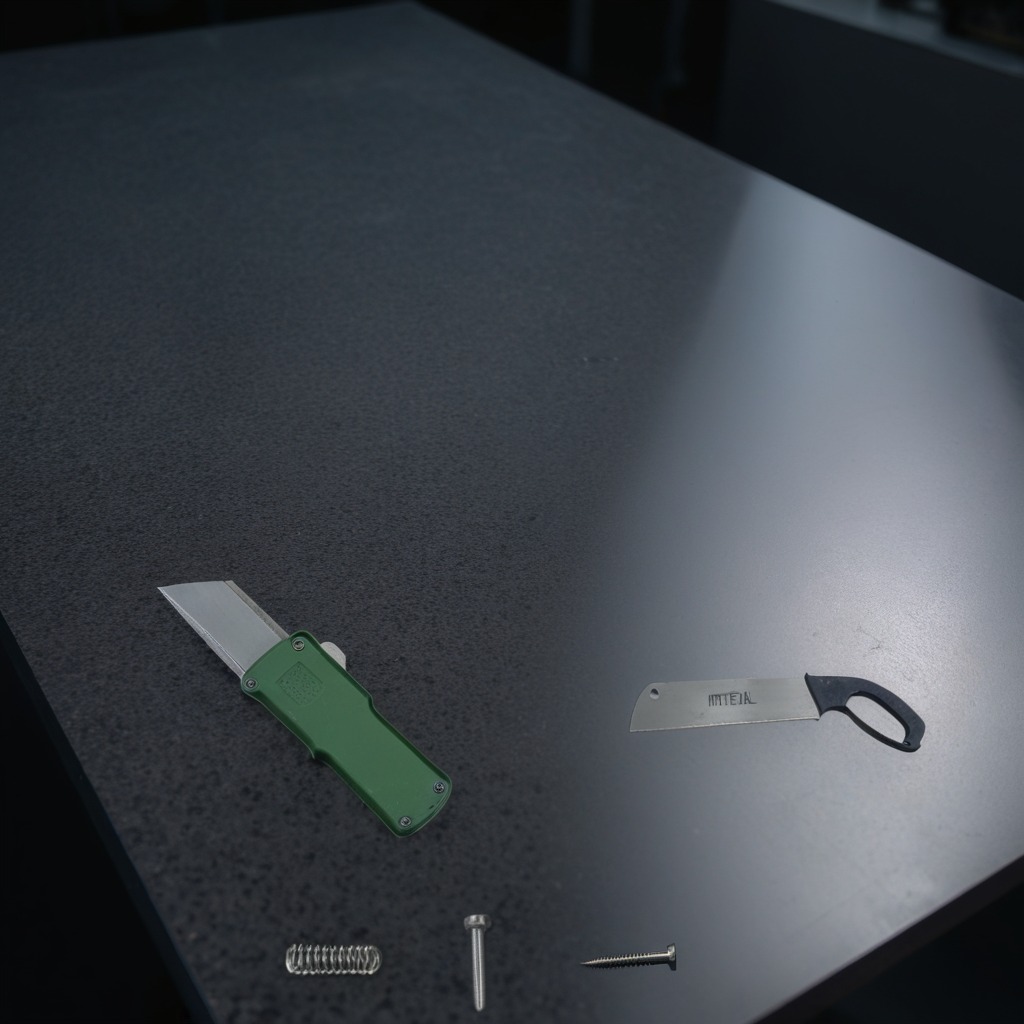
A utility knife, a metal machine screw, an iron nail, a coiled metal spring, and a handheld metal saw are lying on the clean granite table inside a workshop at night.